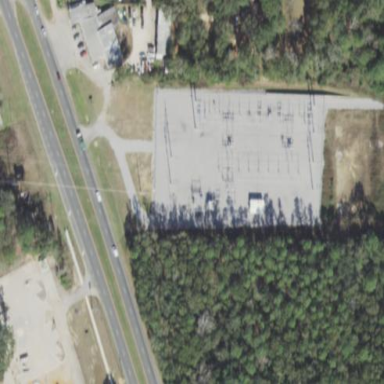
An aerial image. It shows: Fence surrounds transmission level power substation.